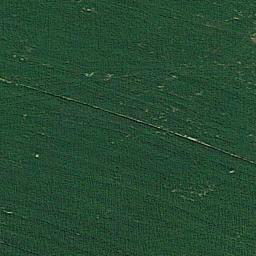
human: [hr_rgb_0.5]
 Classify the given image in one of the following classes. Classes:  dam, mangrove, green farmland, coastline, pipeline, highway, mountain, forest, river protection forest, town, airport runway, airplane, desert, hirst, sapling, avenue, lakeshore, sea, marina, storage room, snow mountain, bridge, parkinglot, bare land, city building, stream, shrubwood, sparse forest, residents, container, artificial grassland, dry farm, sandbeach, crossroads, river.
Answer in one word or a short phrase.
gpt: artificial grassland